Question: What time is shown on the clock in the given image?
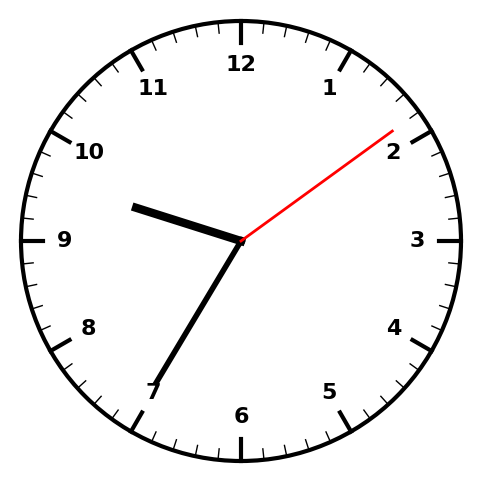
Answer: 09:35:09